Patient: sex M, age 69
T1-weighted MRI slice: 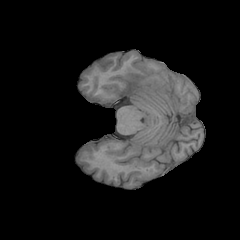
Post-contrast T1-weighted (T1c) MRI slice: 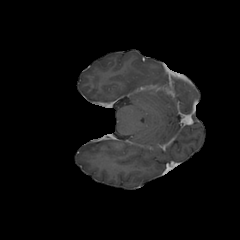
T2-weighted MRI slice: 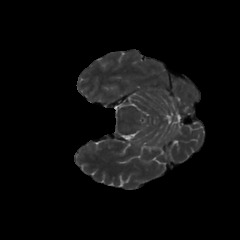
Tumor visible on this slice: yes
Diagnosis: Glioblastoma, IDH-wildtype
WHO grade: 4